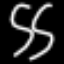
Label: squiggle